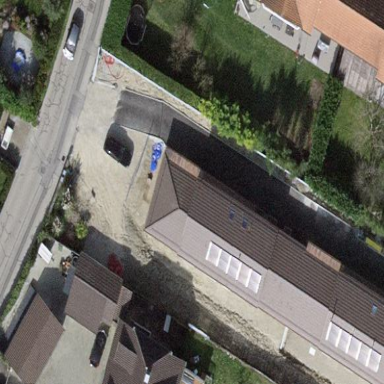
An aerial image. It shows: Simple and straightforward house.